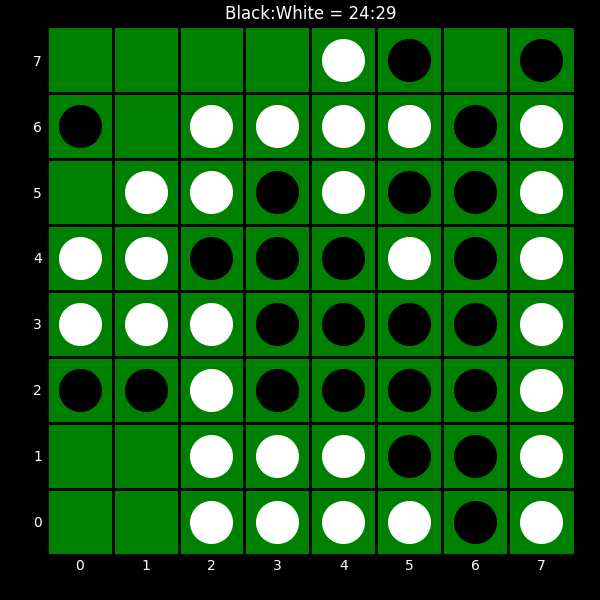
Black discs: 24
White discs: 29